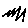
Label: zigzag